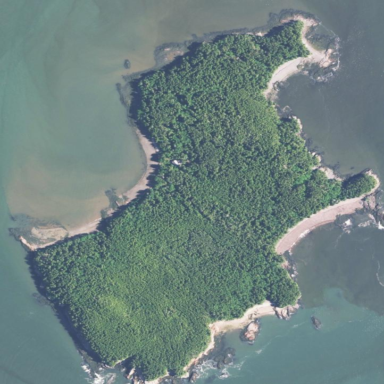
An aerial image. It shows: Island with natural coastline.